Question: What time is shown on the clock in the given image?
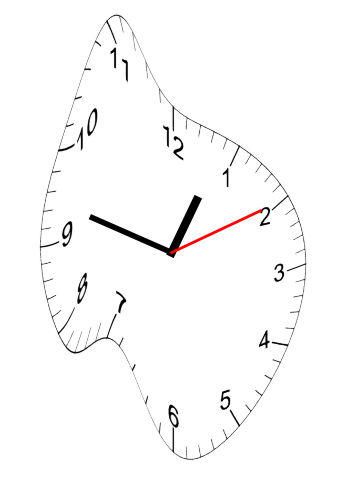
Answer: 12:47:10